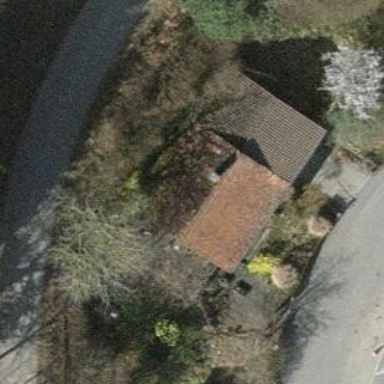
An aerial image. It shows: Detached building.